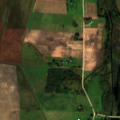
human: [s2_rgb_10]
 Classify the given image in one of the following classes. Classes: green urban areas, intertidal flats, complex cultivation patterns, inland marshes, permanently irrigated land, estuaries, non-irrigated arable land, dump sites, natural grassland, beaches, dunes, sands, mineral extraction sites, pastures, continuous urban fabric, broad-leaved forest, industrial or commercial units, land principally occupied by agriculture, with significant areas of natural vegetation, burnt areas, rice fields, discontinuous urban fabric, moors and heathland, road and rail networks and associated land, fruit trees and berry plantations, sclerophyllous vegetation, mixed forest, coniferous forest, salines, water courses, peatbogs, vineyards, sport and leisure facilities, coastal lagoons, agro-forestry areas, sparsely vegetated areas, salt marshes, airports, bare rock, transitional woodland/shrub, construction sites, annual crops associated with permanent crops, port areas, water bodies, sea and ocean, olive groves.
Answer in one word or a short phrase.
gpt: non-irrigated arable land, pastures, complex cultivation patterns, broad-leaved forest, transitional woodland/shrub